Here is the raw accelerometer signal from a rotor rig, plotted against time. Classify the rotor condition as one of: normal, misalignment, unbalance, looseness.
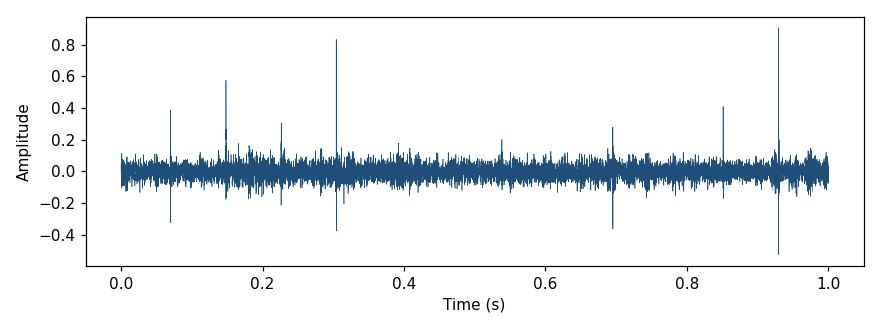
Answer: misalignment